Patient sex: F
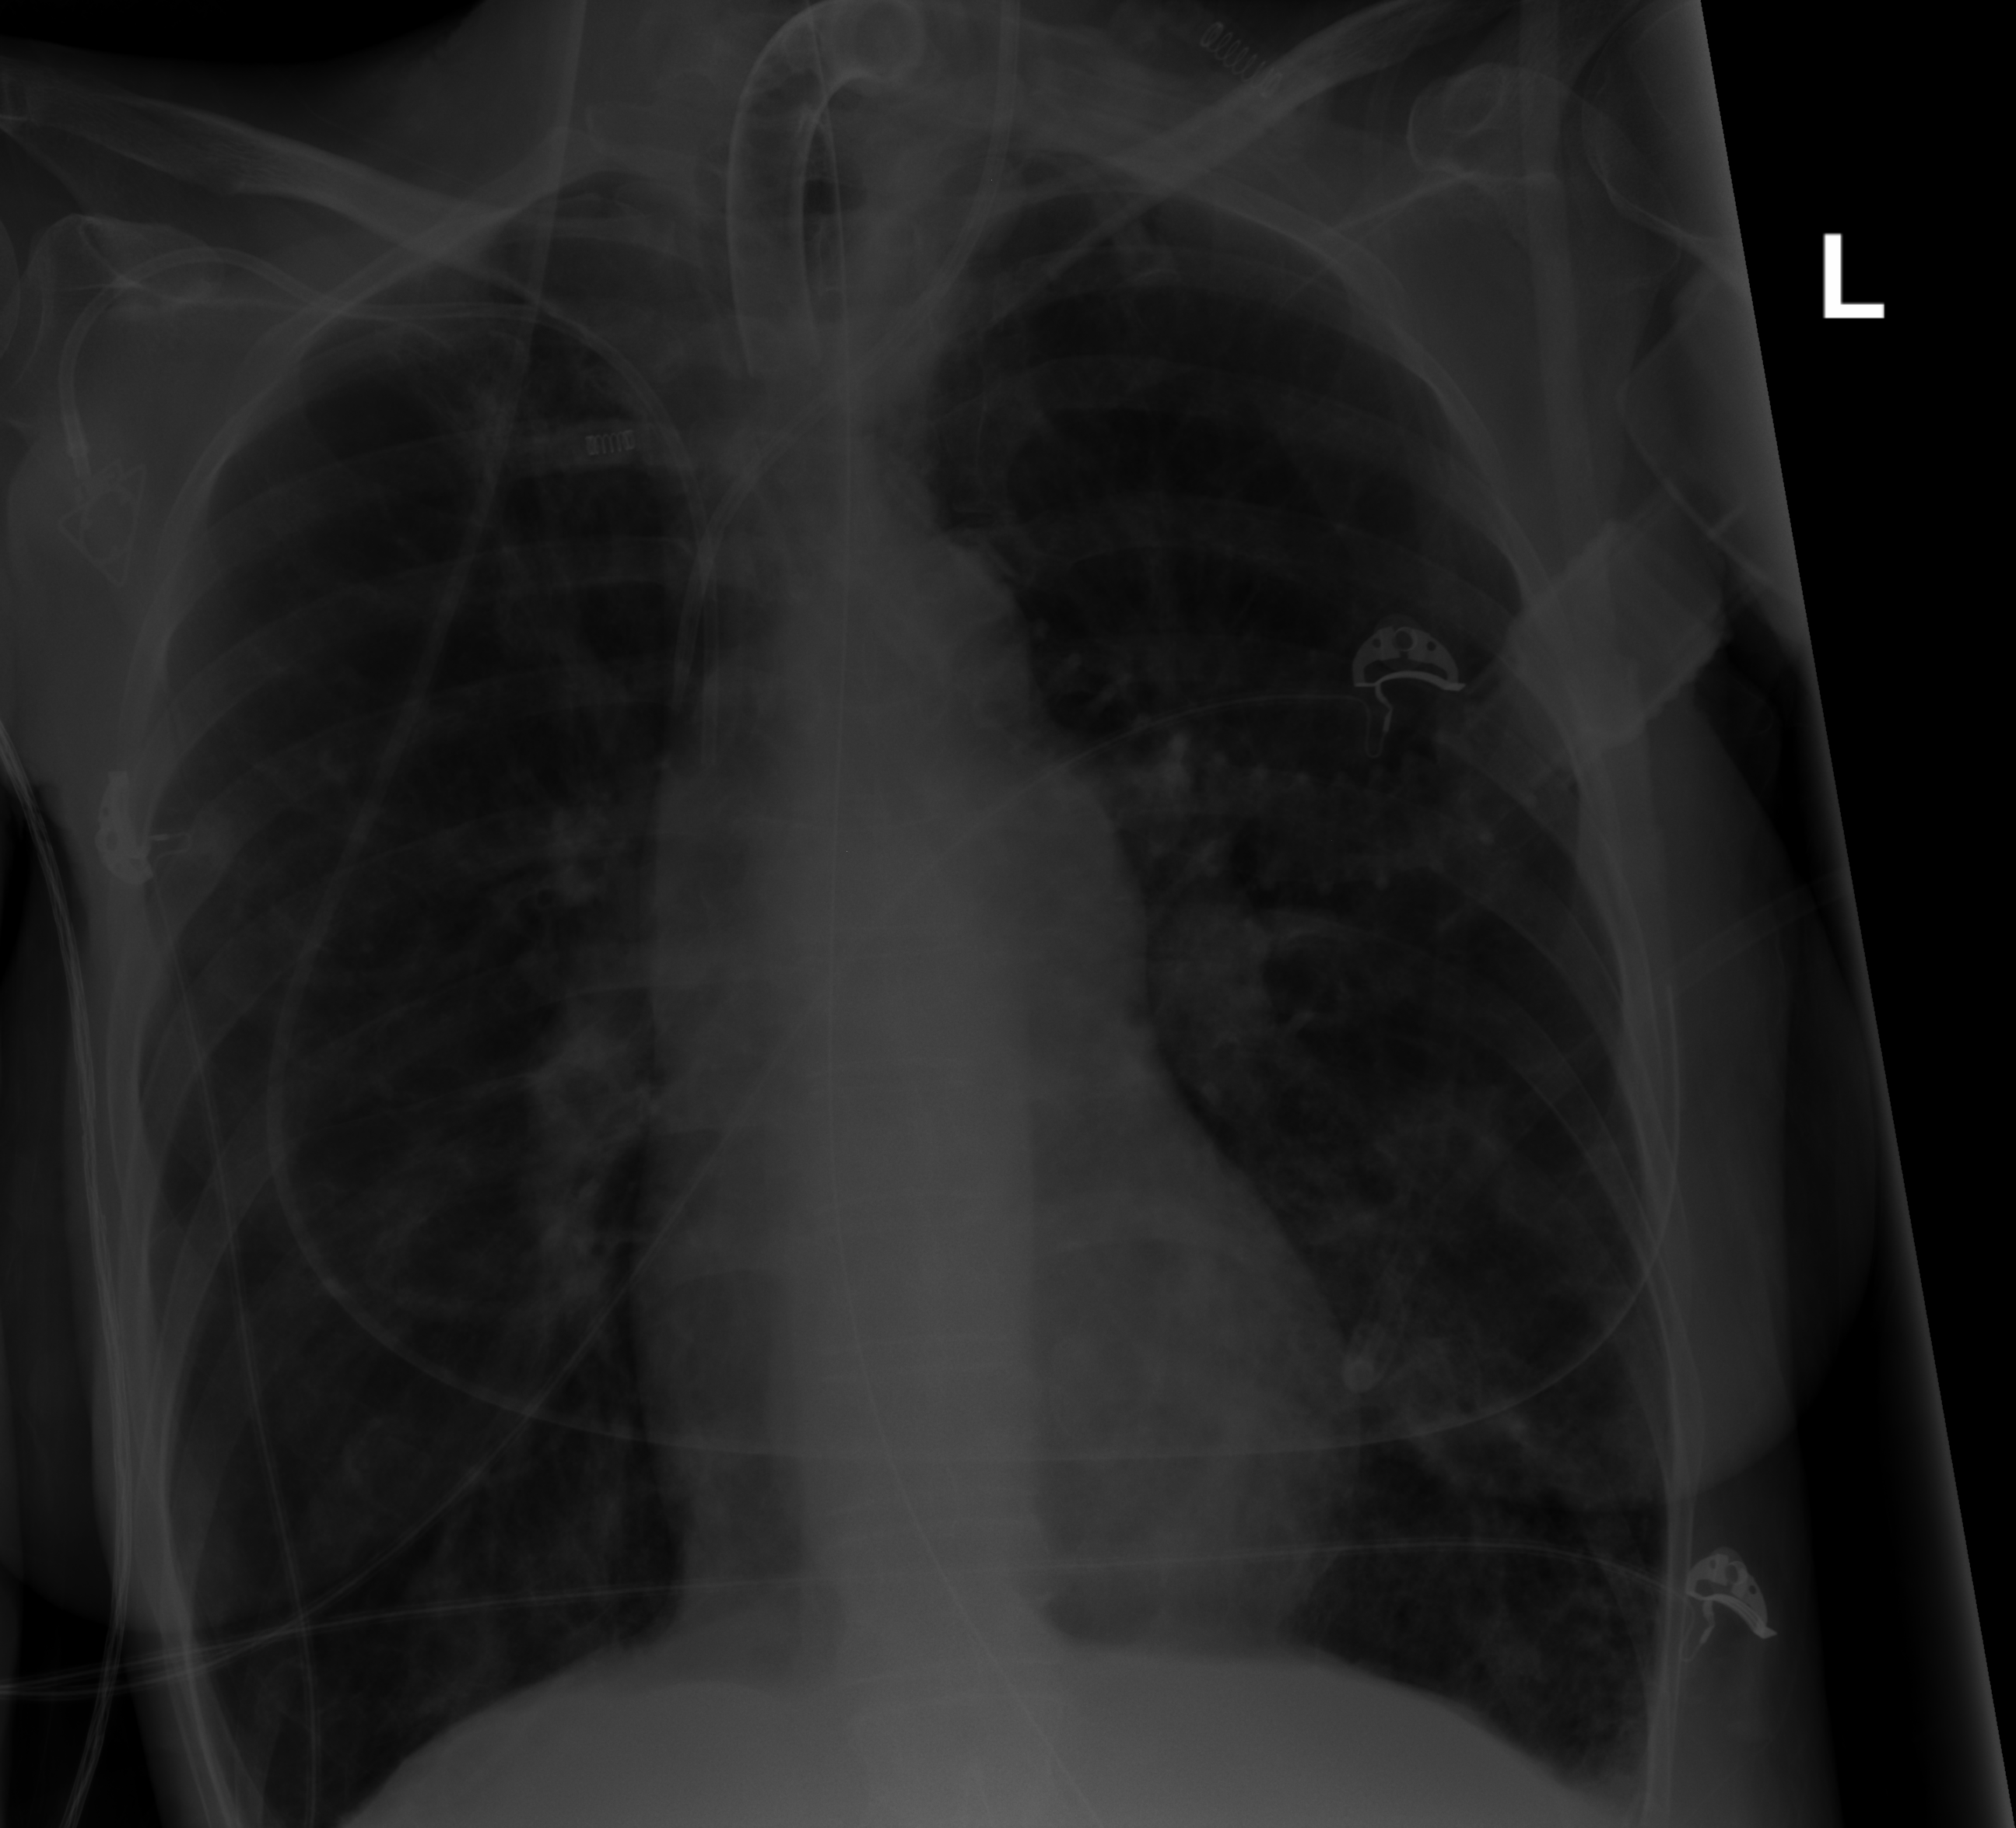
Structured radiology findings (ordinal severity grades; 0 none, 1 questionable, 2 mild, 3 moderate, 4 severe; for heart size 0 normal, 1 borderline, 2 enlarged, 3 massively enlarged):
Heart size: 0
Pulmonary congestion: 0
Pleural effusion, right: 0
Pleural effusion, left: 0
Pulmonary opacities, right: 0
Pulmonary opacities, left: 2
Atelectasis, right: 0
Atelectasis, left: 3